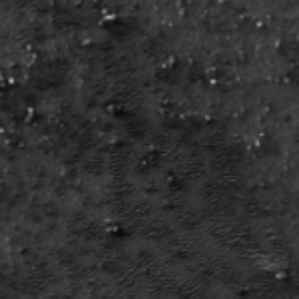
Label: frost